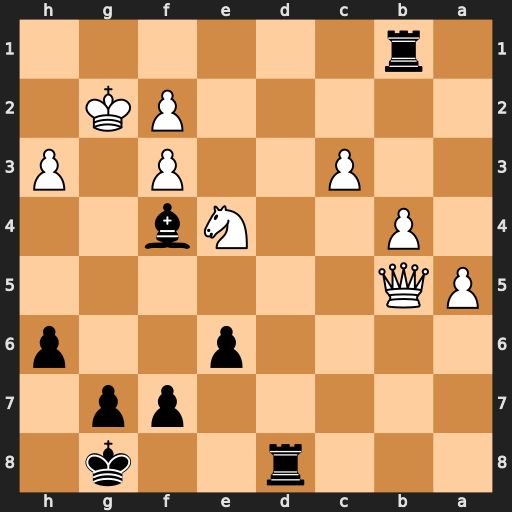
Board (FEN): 3r2k1/5pp1/4p2p/PQ6/1P2Nb2/2P2P1P/5PK1/1r6
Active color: b
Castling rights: -
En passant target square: -
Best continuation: Rdd1 Qb8+ Bxb8